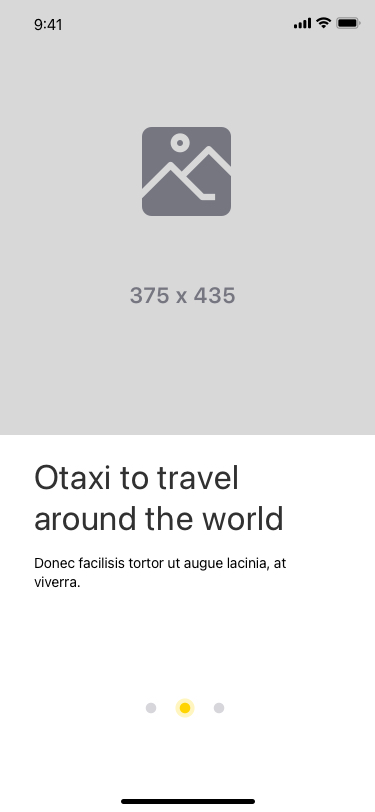
Text in this UI design:
Otaxi to travel around the world
Donec facilisis tortor ut augue lacinia, at viverra.